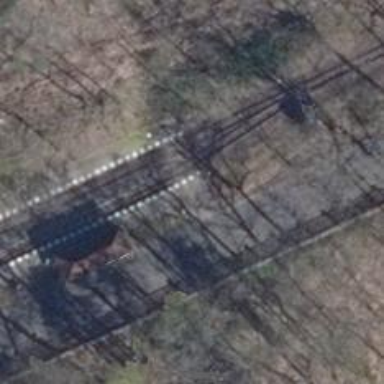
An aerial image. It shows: Paved platform for public transport with shelter. This platform serves tram services.